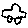
Label: car